【题型】填空题　【知识点】立体几何　【难度】easy
在长方体 \(ABCD-A_1B_1C_1D_1\) 中，\(BD = 2CD = 2AA_1\)，则直线 \(BC_1\) 与直线 \(B_1D_1\) 所成角的余弦值为 \underline{\quad\quad}。
【解答】
\textbf{【答案】} \(\frac{3}{4}\)

\vspace{0.5em}

\textbf{【详解】} 如图所示：

\vspace{0.5em}

不妨设 \(BD = 2CD = 2AA_1 = 2\)，则由长方体性质可得 \(BC = \sqrt{3}\)，

易知直线 \(BC_1\) 与直线 \(B_1D_1\) 所成的角即为直线 \(BC_1\) 与直线 \(BD\) 所成的角，即为 \(\angle DBC_1\) 或其补角；

在 \(\triangle BDC_1\) 中，可得 \(BD = 2\)，\(BC_1 = 2\)，\(C_1D = \sqrt{2}\)，

由余弦定理可知
\[
\cos \angle DBC_1 = \frac{BD^2 + C_1B^2 - C_1D^2}{2 \times BD \times C_1B} = \frac{4 + 4 - 2}{2 \times 2 \times 2} = \frac{3}{4}.
\]

故答案为：\(\frac{3}{4}\)。
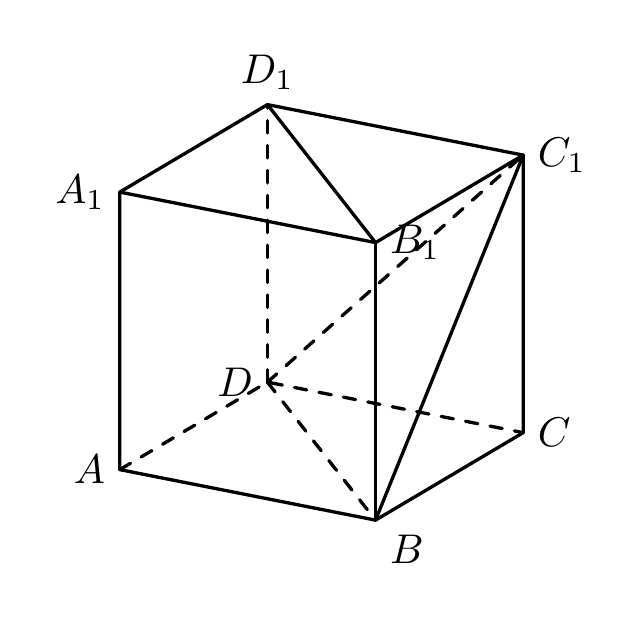